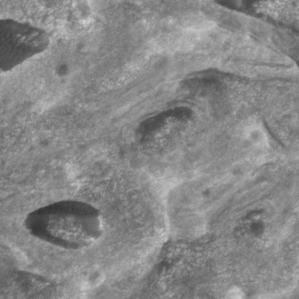
Label: non_frost